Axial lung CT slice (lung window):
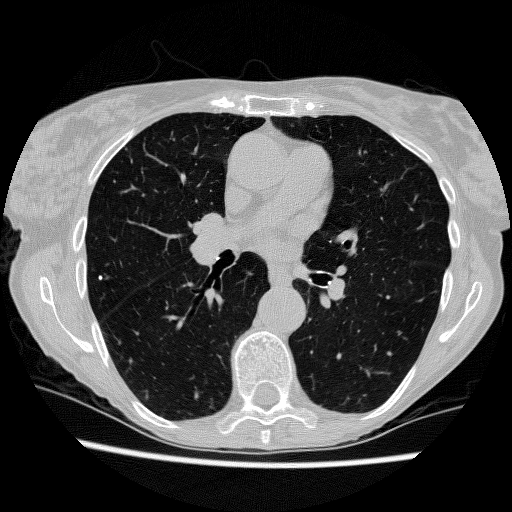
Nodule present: no